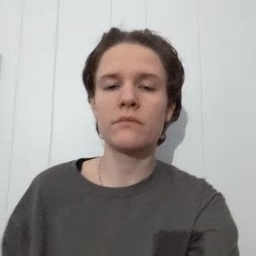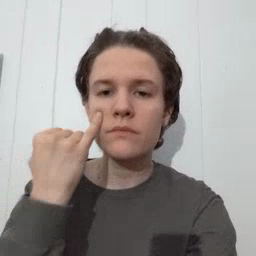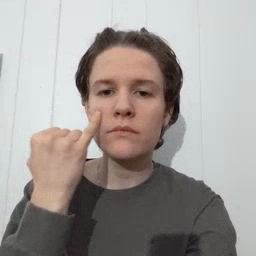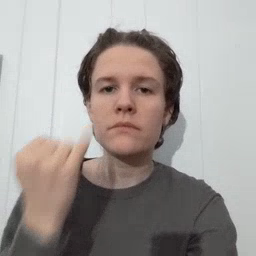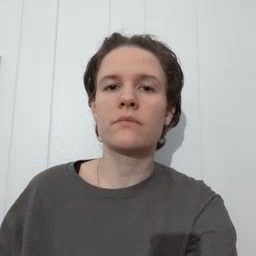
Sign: if